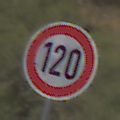
Verkehrszeichen: Geschwindigkeit120
Umgebung: Outdoor, Nature
Tageszeit: Midday
Wetter: PartlyCloudy
Licht: Natural
Jahreszeit: NotSpecified
Kontrast: HighContrast